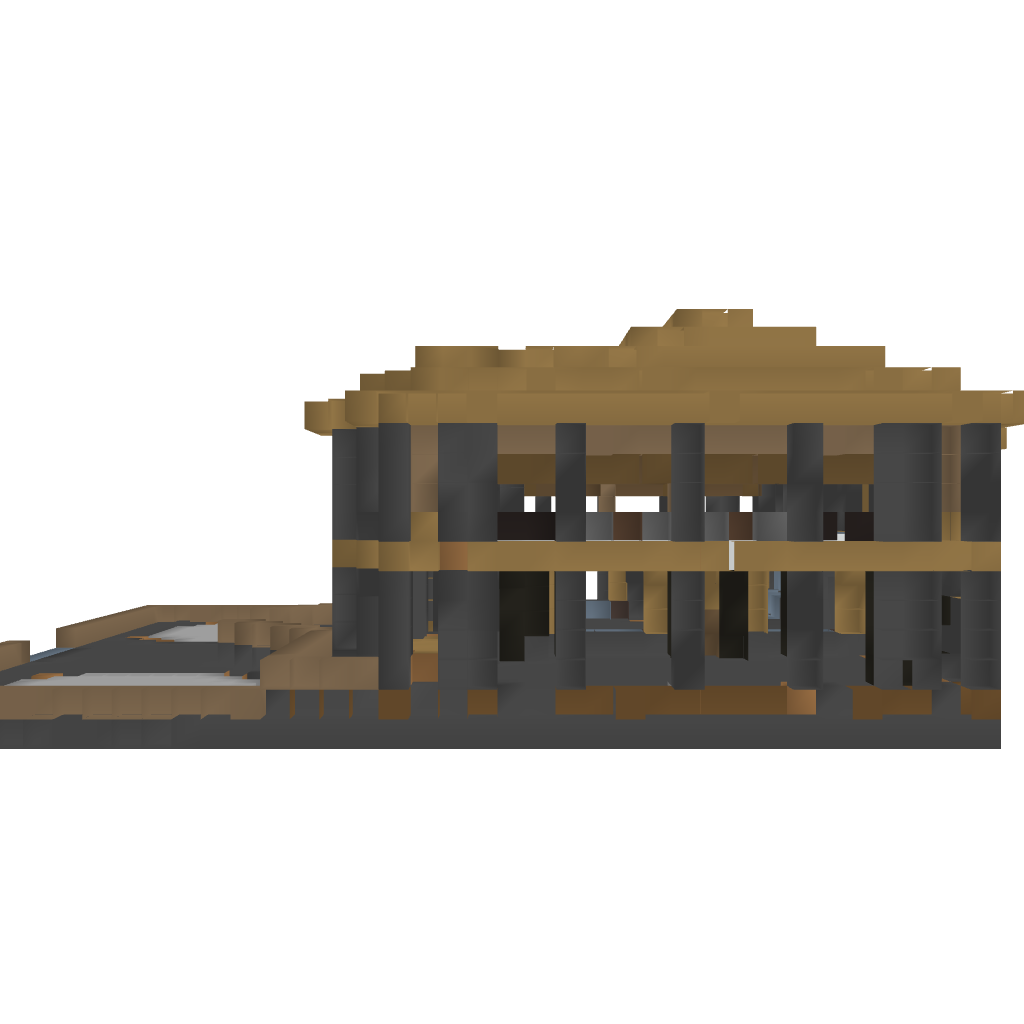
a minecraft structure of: Spa Mansion